Aerial crown-view tile of a tropical tree (Barro Colorado Island, Panama), acquired 20241014:
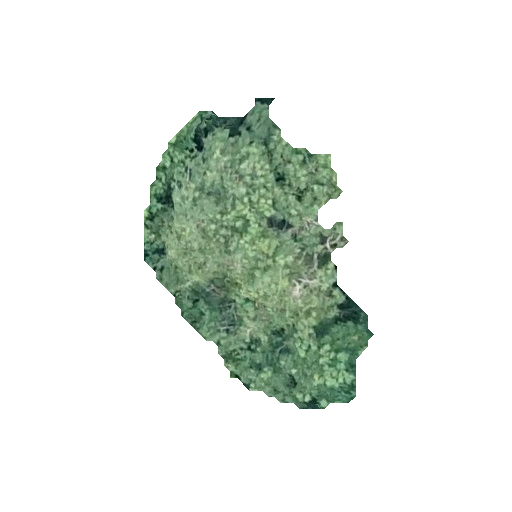
Species: Handroanthus guayacan
GBIF accepted scientific name: Handroanthus guayacan
Crown area: 70.298 m²